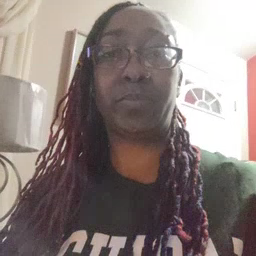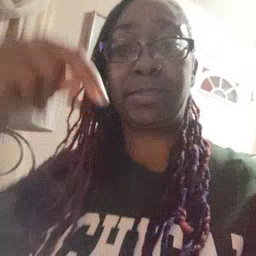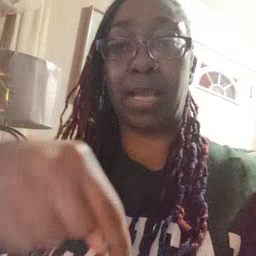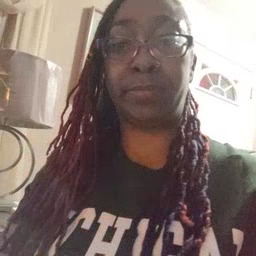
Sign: down